Question: I have made an Android application. It was done by Phonegap Build. Now I want to share it.
But whenever I go to Phonegap Build's page of my app (<URL> it doesn't show my app's icon. Rather it shows the phonegap's icon. Now it is not possible to share an app in this way. Image attached for showing.

I am talking about the icon just beside the name of app. What is the problem and a solution?
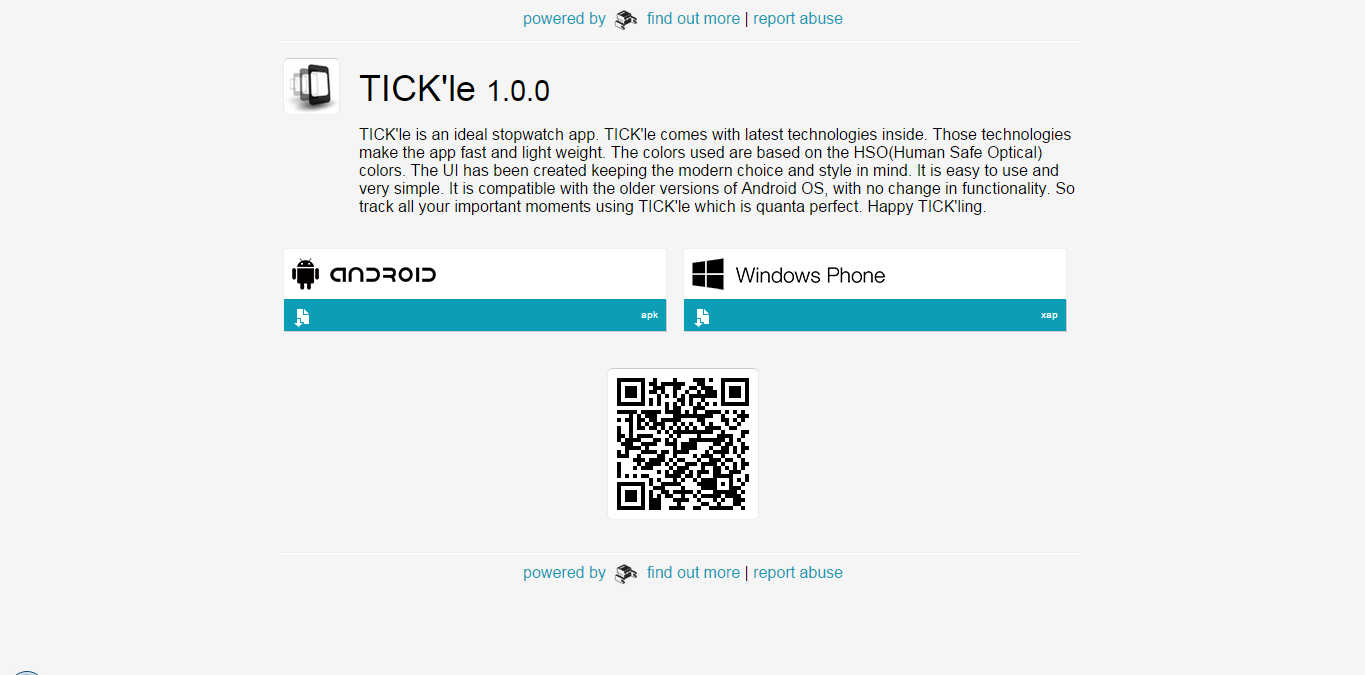
Answer: It should be enough to add this line to your 'config.xml':
'''
<icon src="AppResources/icons/icon.png"/>
'''
And make sure that the Icon file is in the same Directory.